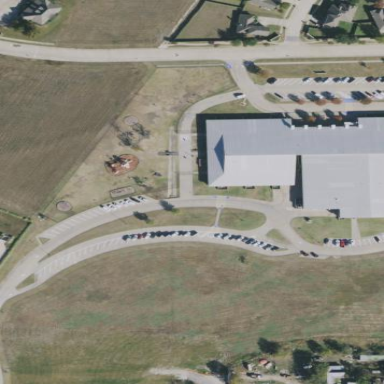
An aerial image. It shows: School.